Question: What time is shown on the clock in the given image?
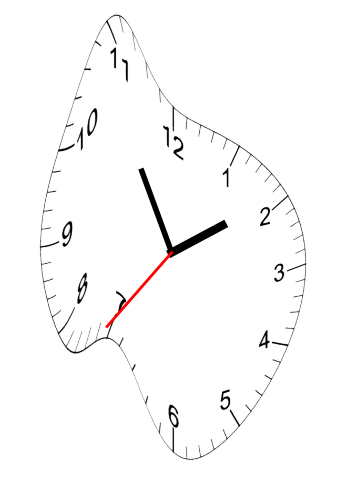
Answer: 01:54:36